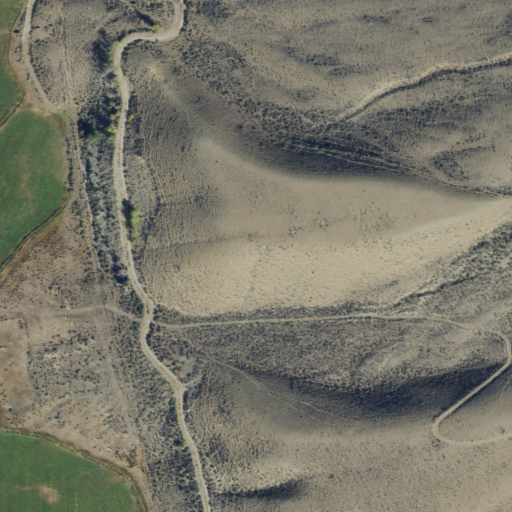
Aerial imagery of valley in Idaho named Little Dry Gulch containing shrub, grassland, and pasture